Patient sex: M
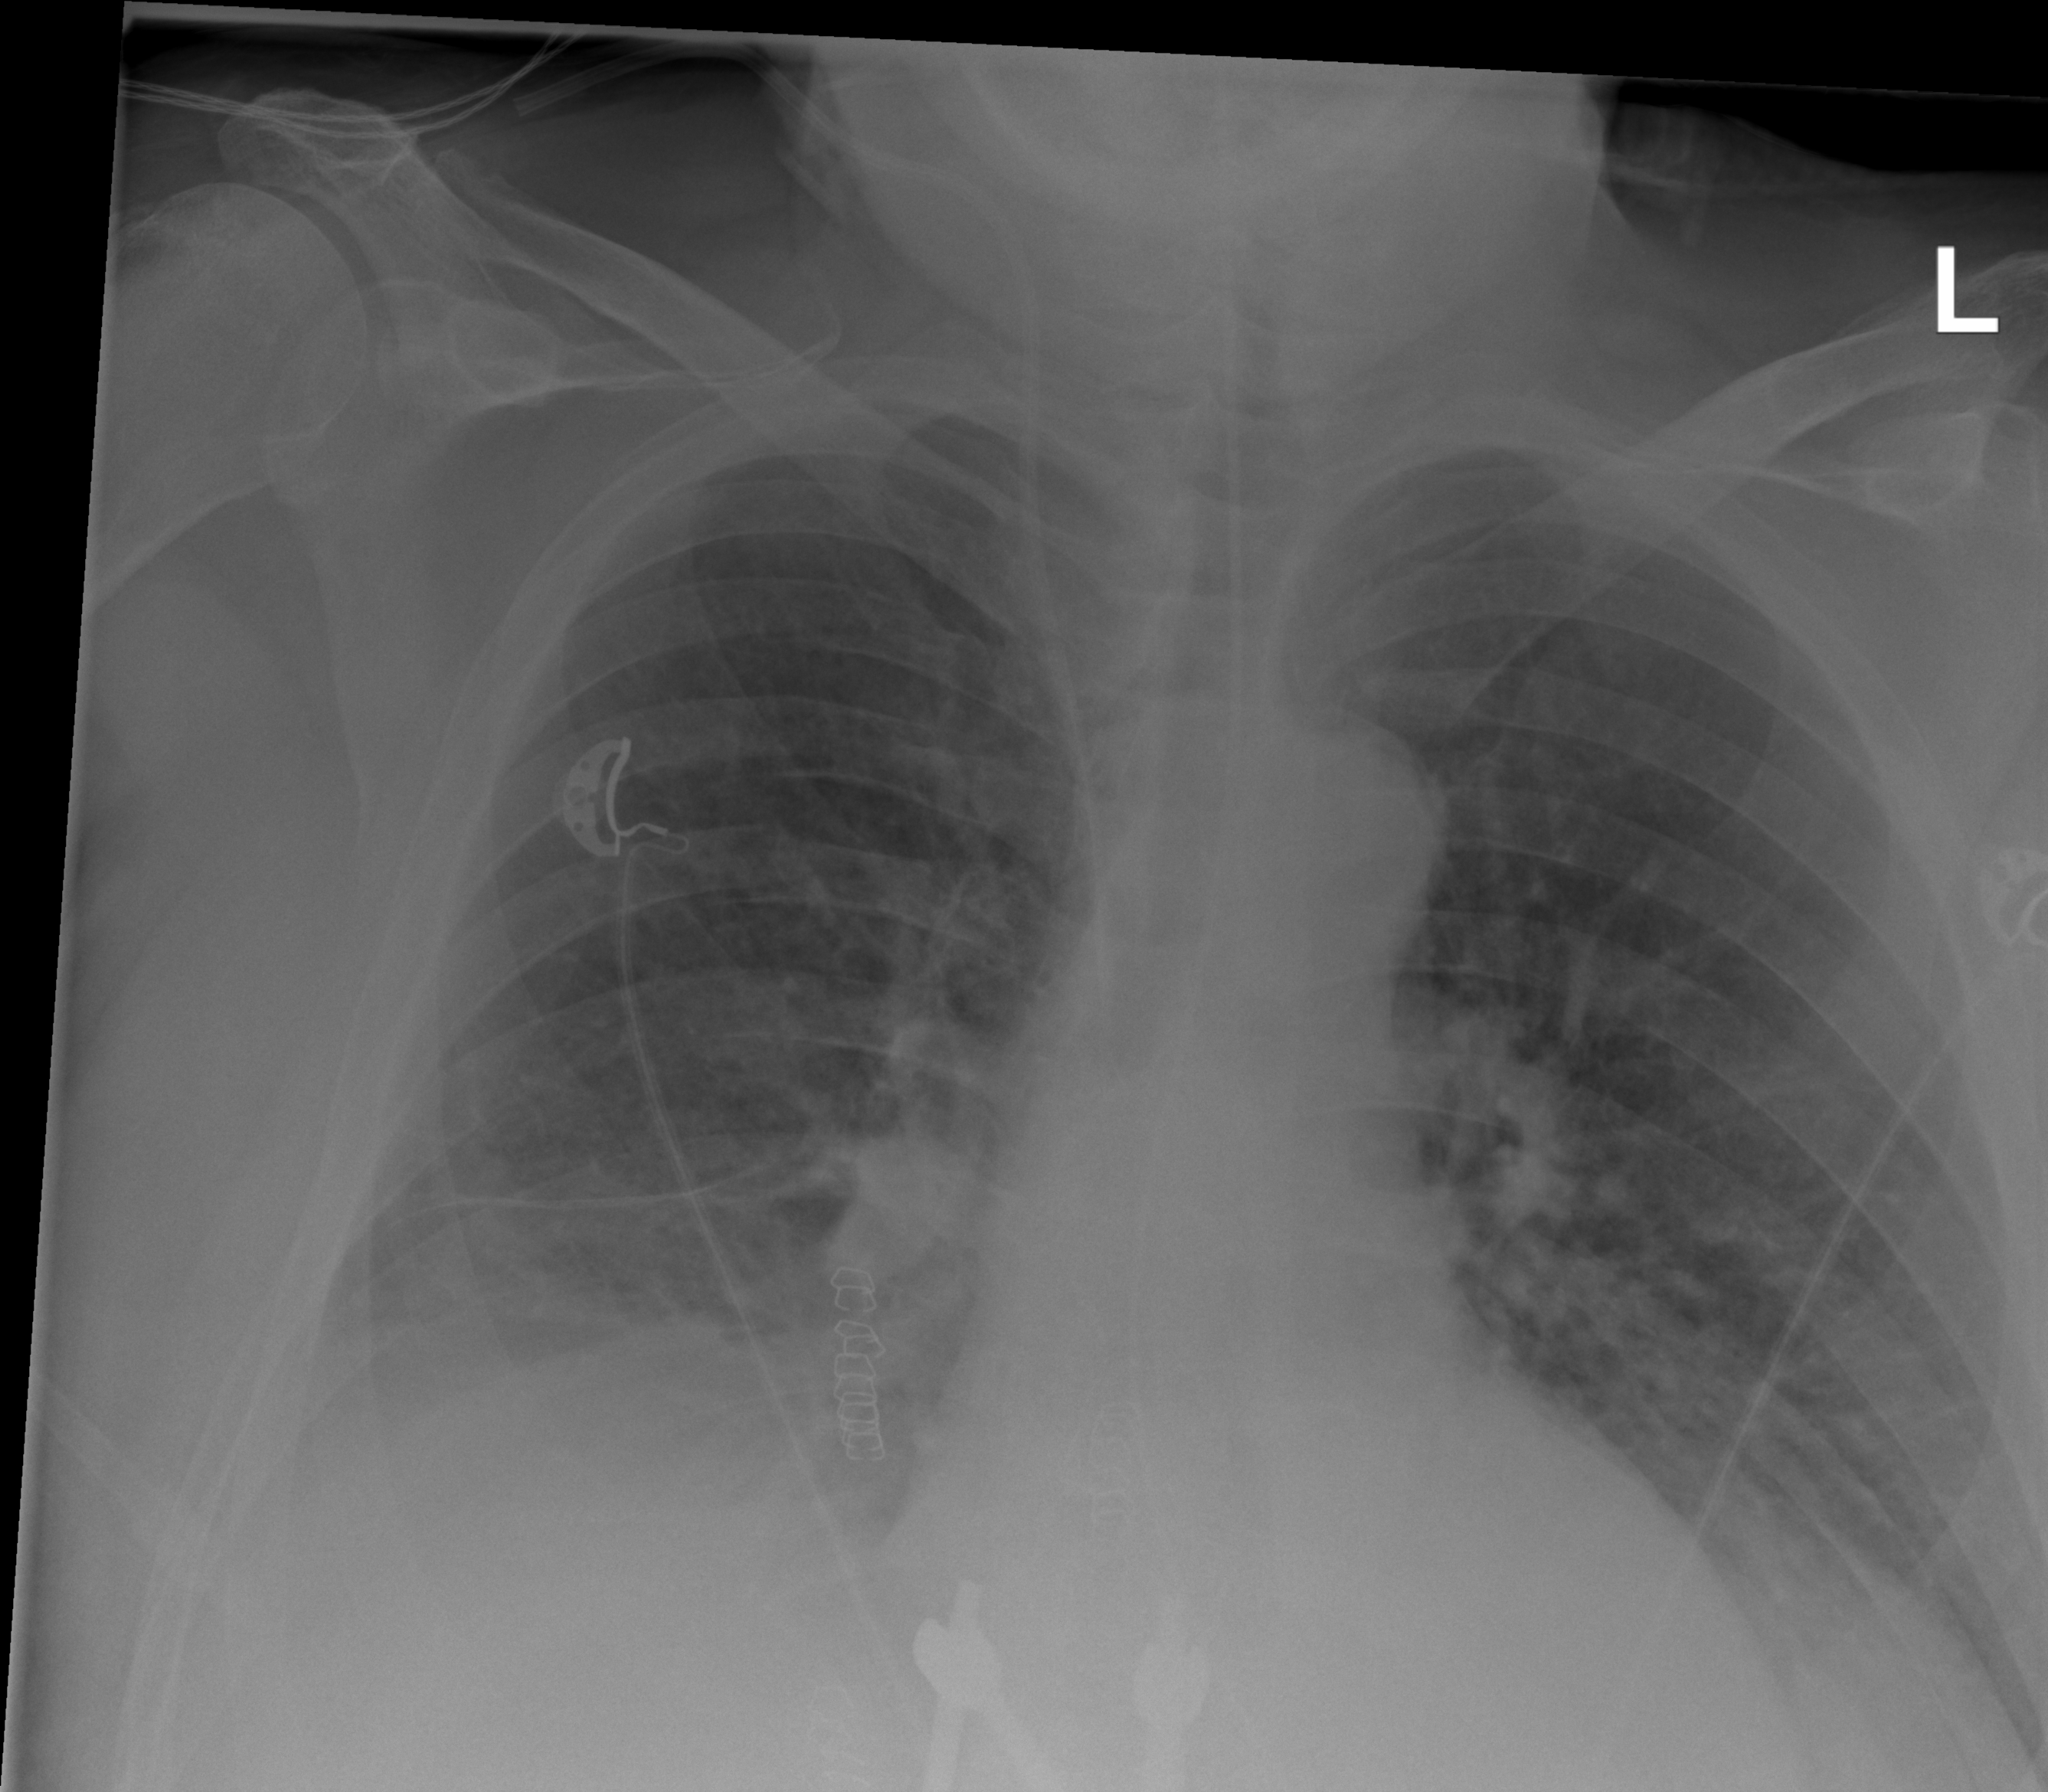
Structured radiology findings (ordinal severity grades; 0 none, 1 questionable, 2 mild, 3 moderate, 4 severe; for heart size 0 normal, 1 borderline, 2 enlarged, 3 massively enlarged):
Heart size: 0
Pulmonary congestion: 0
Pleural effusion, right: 3
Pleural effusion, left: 2
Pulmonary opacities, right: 2
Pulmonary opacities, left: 2
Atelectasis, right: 3
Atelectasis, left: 2